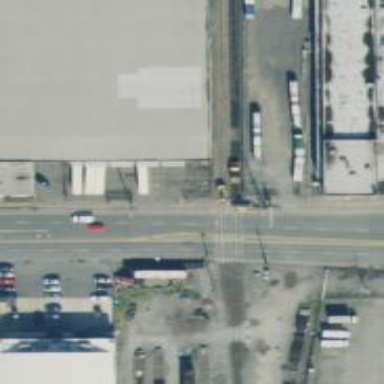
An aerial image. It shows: Railway crossing with lights and diagonal stripes.